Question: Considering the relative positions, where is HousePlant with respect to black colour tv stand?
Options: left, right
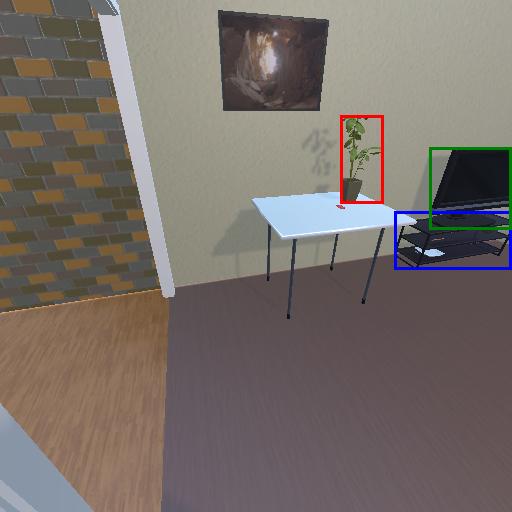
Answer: left